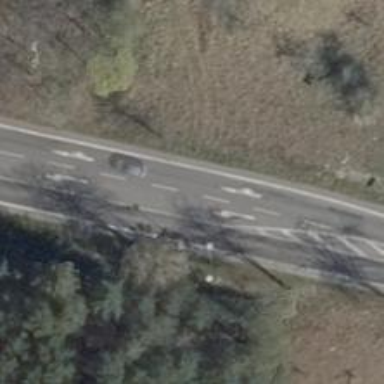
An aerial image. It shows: Primary highway with asphalt cycle lane. No sidewalks are present.